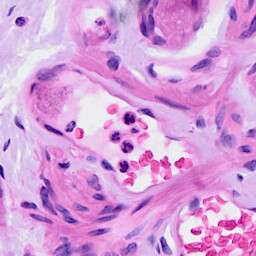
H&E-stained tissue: Ovarian